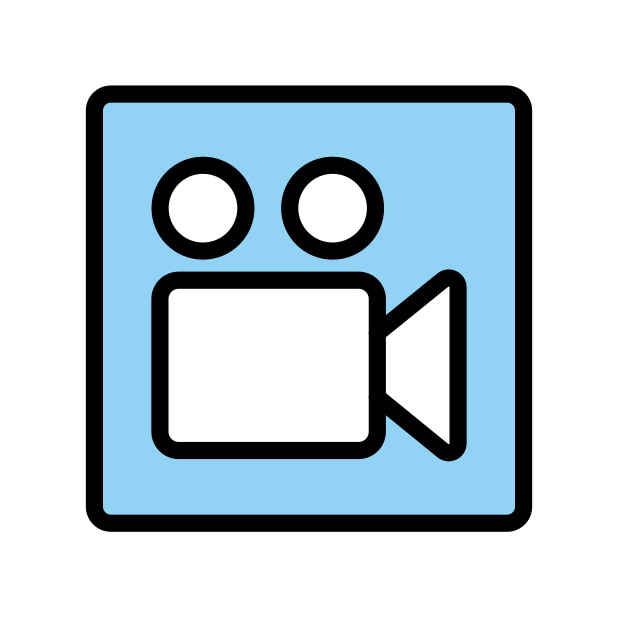
cinema